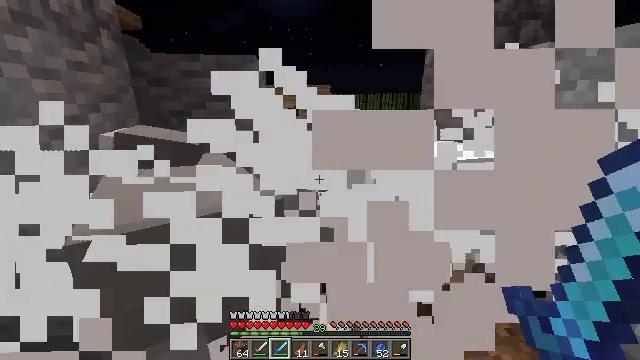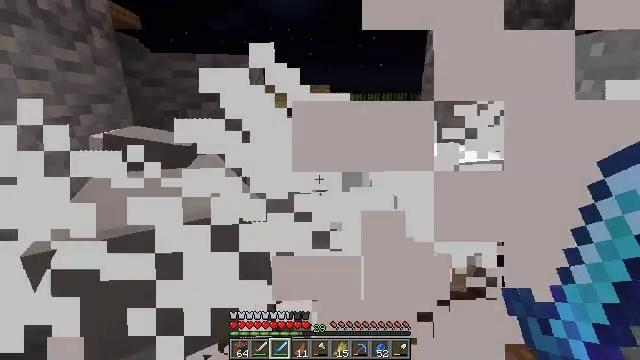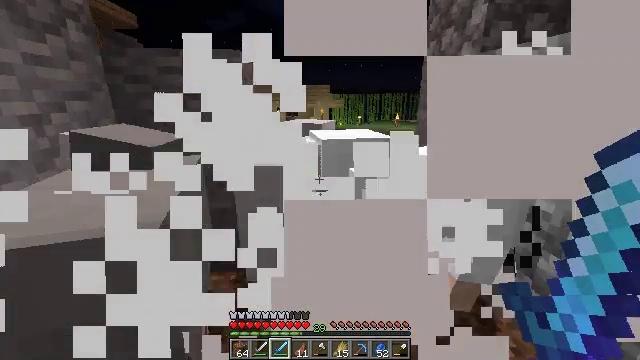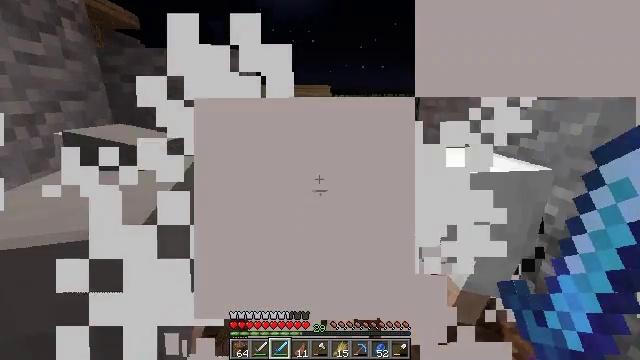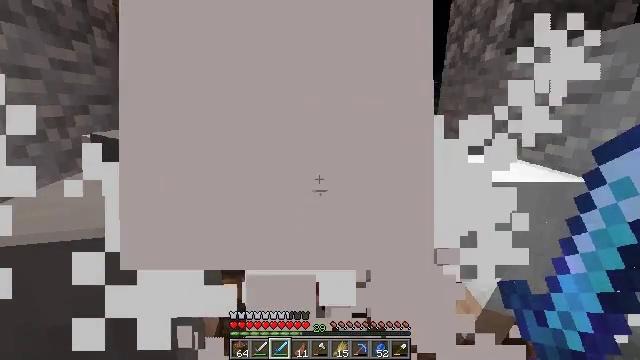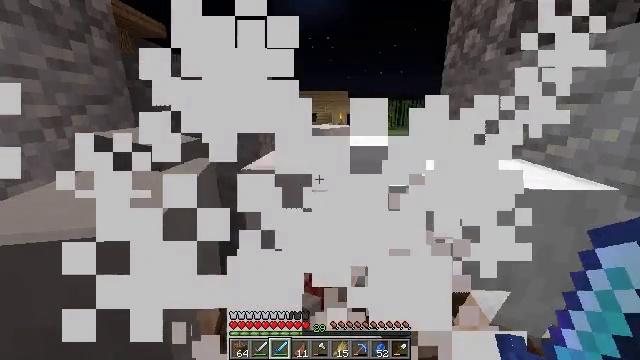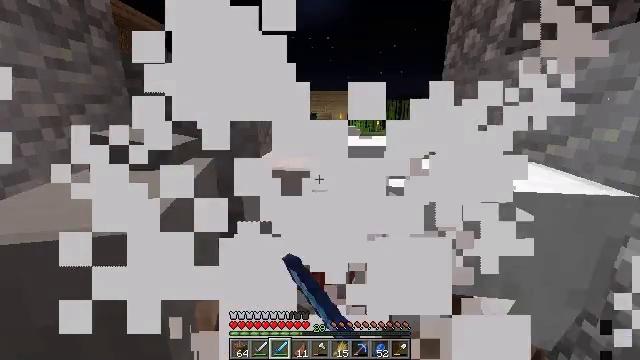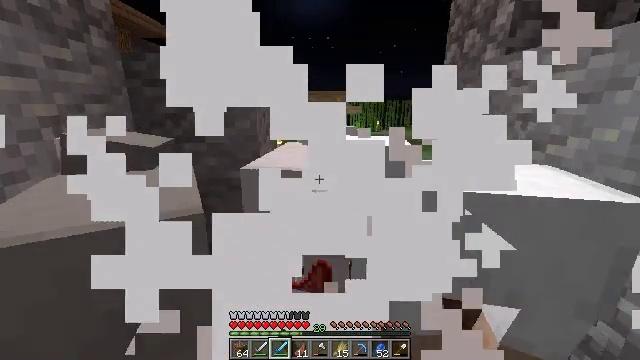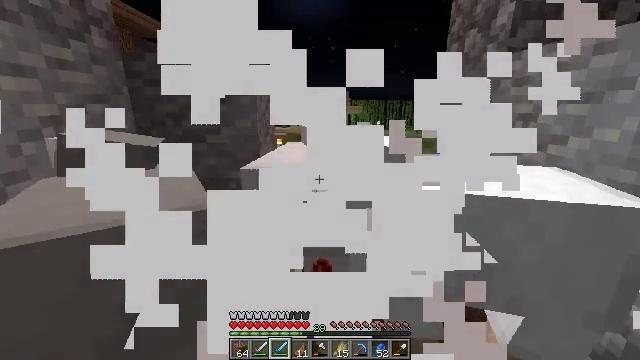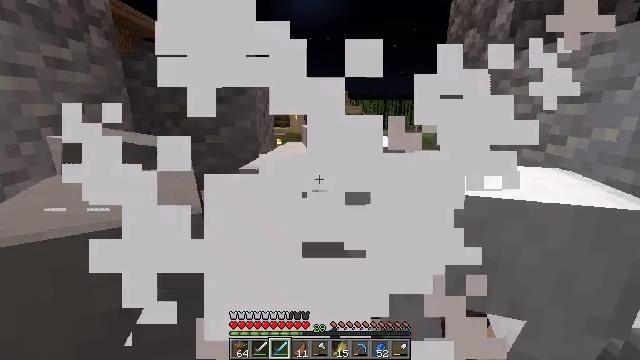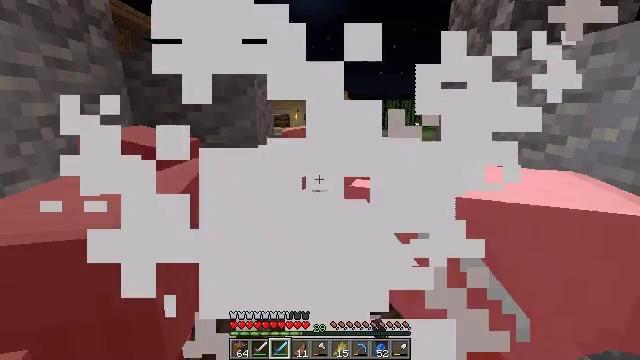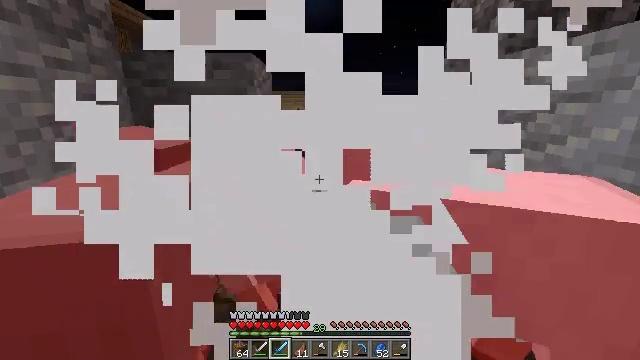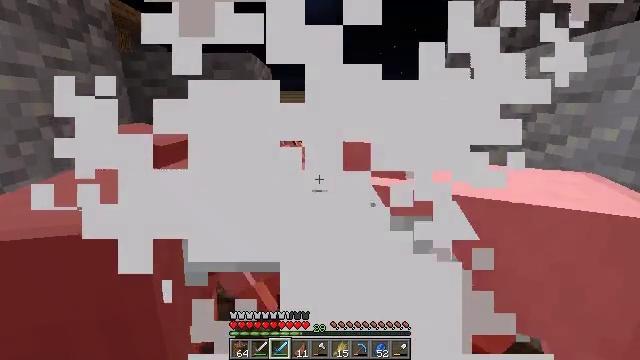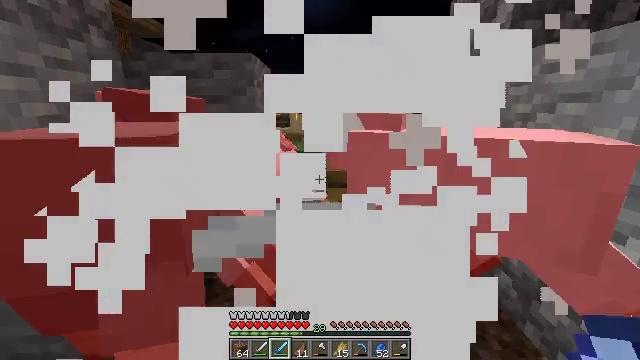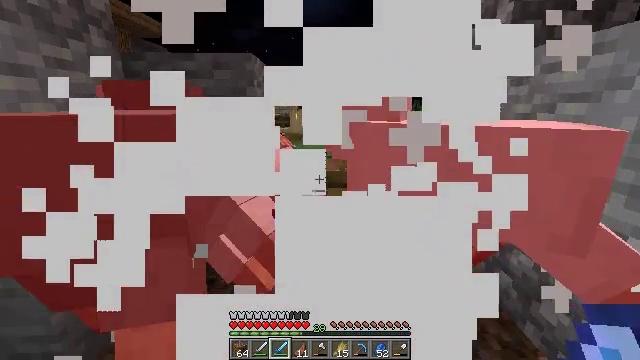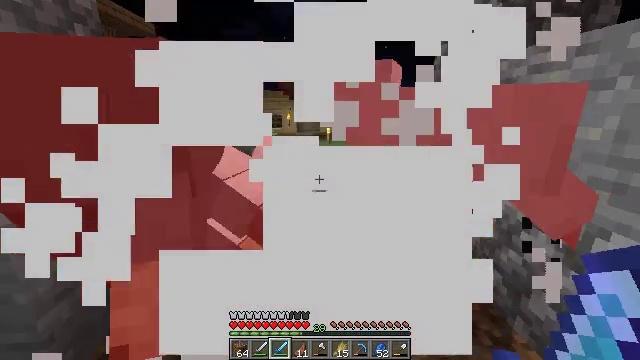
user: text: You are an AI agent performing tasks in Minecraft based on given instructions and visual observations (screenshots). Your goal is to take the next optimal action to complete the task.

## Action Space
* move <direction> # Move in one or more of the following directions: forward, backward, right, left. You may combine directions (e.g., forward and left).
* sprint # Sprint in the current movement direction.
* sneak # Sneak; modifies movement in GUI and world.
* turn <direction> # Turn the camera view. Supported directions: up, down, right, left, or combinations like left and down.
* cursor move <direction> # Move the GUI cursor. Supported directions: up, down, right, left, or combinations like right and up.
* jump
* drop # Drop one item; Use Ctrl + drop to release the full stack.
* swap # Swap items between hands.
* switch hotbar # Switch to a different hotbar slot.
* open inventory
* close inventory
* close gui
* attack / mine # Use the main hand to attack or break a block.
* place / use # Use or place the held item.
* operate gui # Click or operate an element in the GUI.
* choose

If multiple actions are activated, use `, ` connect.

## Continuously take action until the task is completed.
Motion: motion action
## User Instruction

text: Kill mobs.
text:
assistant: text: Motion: no_op
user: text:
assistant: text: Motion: no_op
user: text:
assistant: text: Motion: no_op
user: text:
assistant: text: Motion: turn left
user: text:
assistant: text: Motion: attack / mine
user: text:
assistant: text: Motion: attack / mine
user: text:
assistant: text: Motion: attack / mine
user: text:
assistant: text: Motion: attack / mine
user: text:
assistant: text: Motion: no_op
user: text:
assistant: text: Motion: no_op
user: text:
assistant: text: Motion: no_op
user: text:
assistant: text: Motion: no_op
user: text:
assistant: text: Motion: no_op
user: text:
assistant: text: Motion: no_op
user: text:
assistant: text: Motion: turn right
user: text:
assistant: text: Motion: turn right and down
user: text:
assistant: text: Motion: turn right and down
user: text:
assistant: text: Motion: no_op
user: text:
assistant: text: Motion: move forward and move right
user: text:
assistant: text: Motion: move forward and move right
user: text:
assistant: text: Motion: move forward and move right, turn left
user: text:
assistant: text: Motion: move right, turn left
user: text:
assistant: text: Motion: turn left
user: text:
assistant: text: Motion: attack / mine
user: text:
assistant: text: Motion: attack / mine
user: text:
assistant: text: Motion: attack / mine
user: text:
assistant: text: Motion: turn left, attack / mine
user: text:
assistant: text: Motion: no_op
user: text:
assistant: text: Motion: no_op